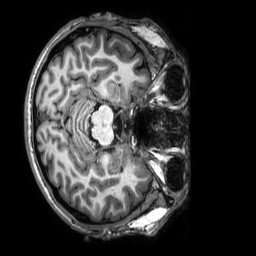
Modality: T1w
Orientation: axial
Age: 28
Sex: male
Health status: healthy
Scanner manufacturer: philips
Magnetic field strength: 3 T
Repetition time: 0.009 s
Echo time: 0.003996 s